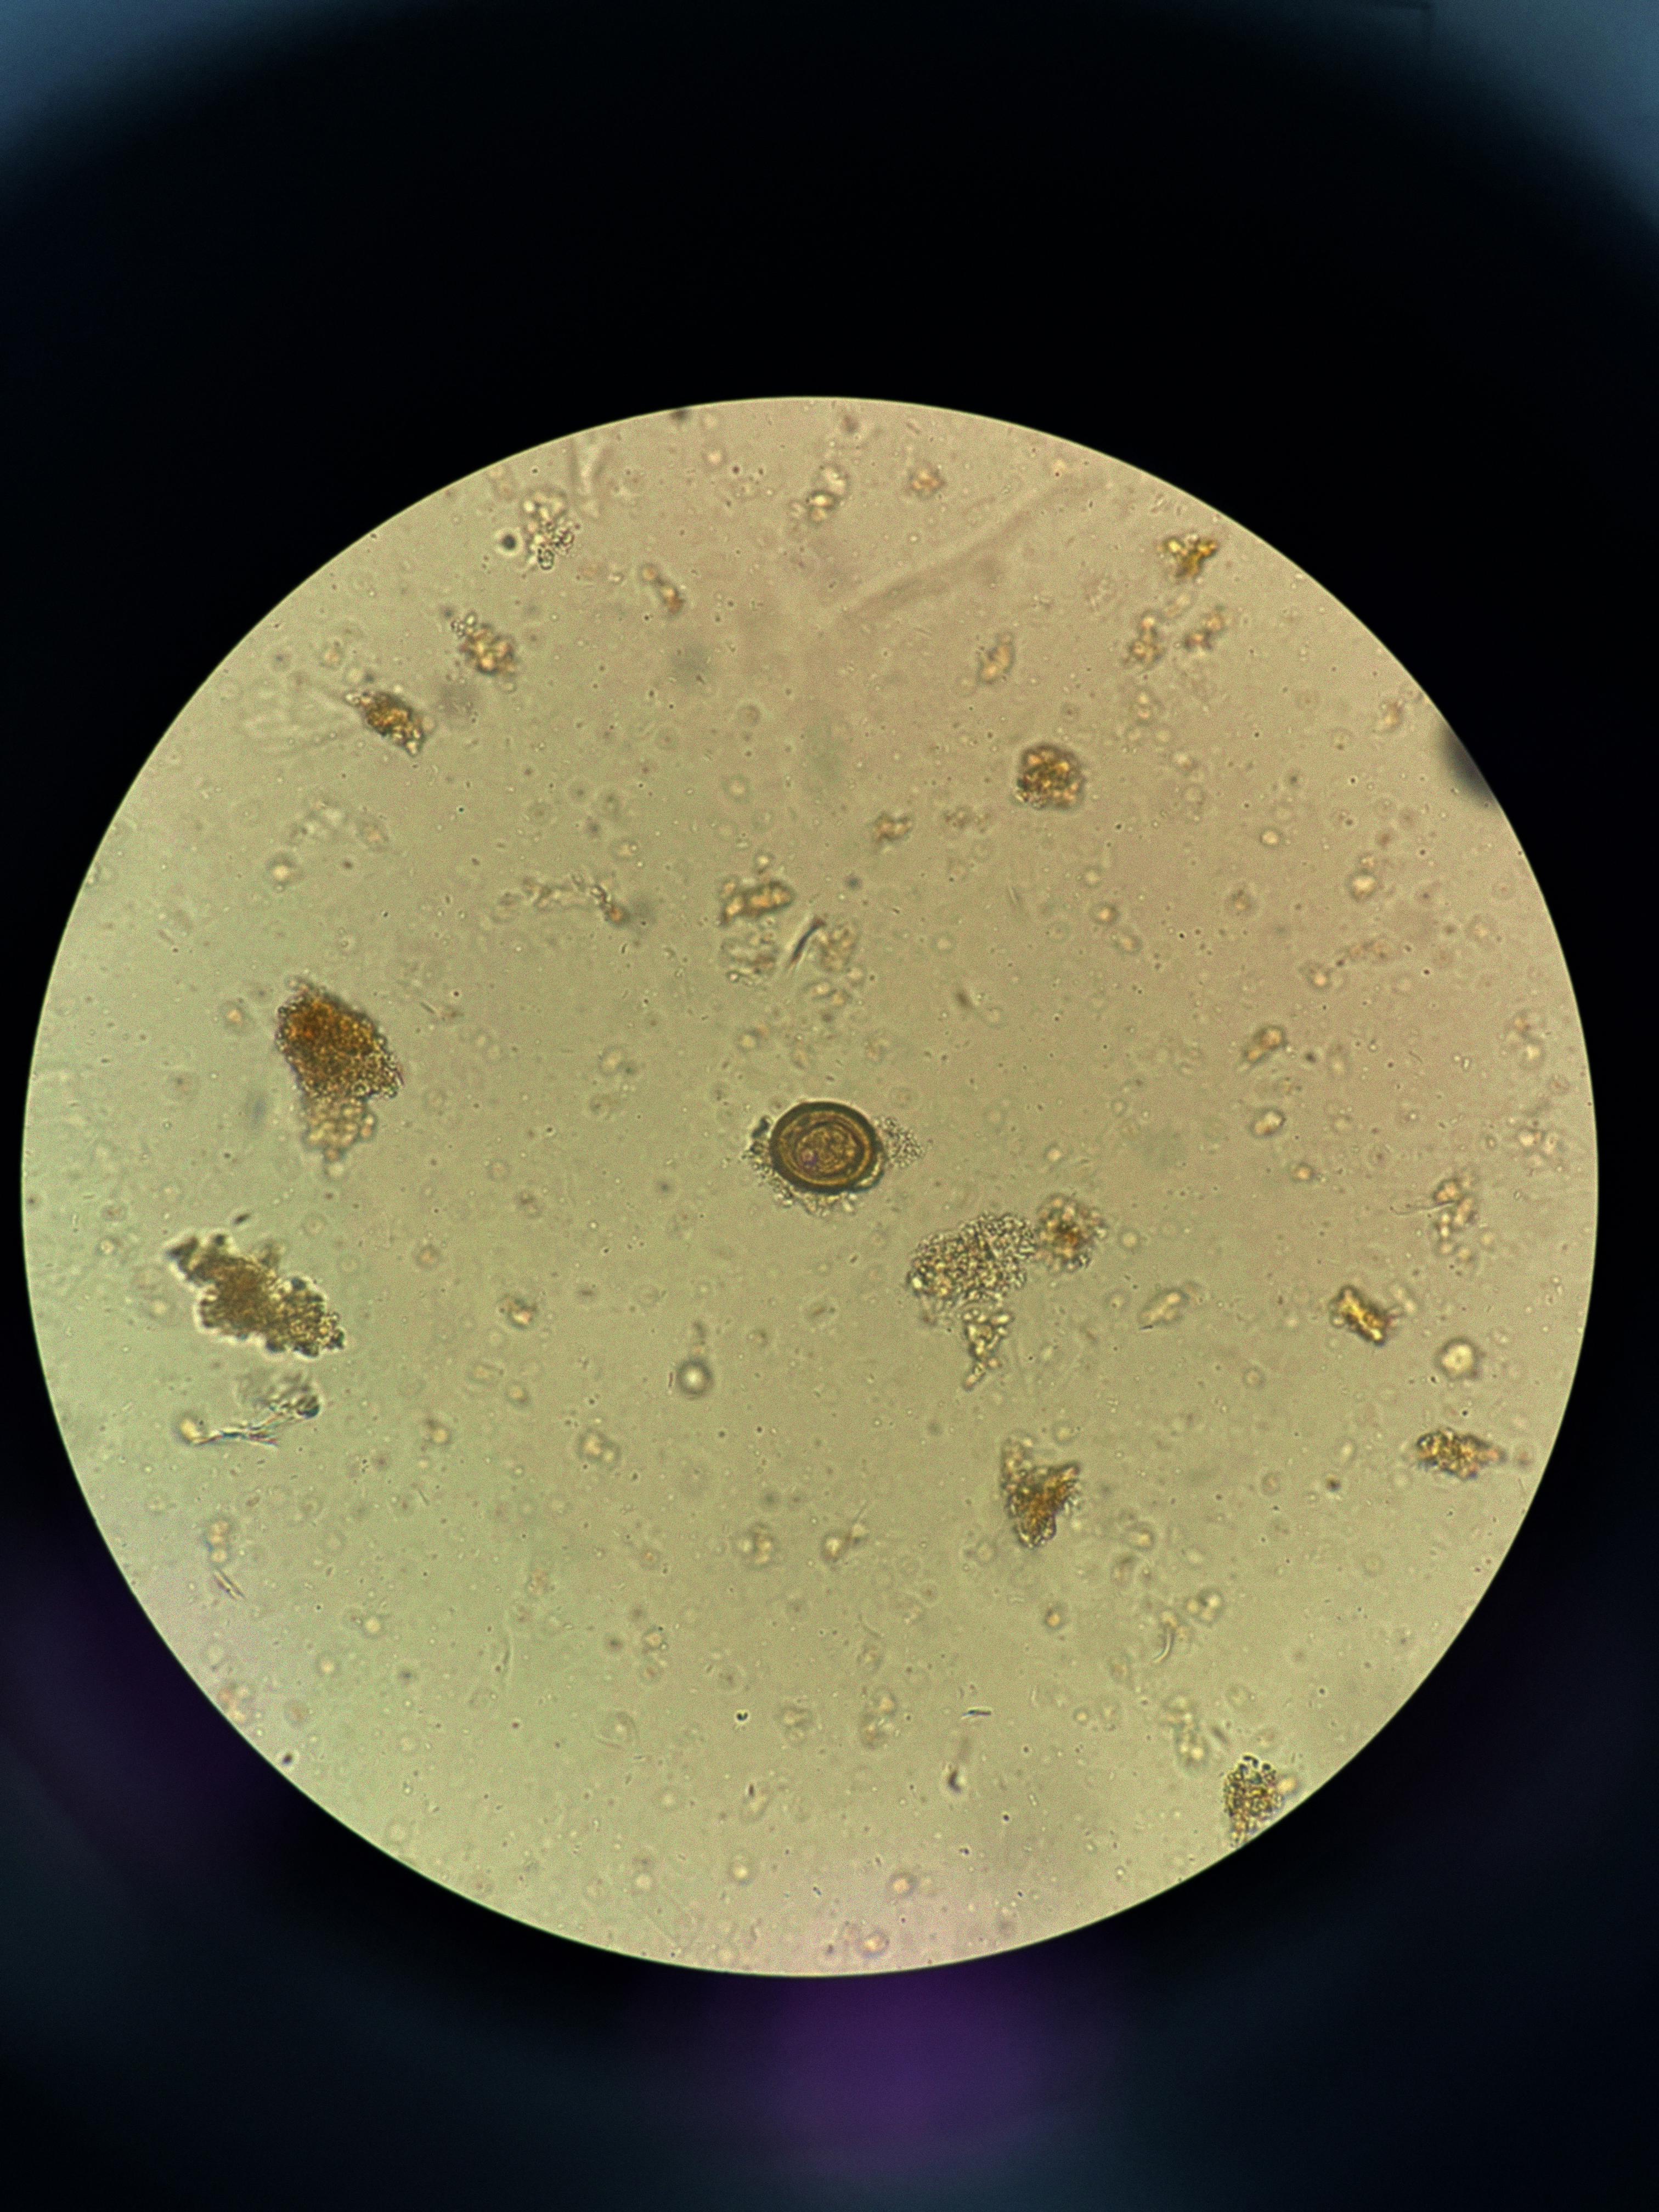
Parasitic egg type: Taenia spp. egg